Question: I am having an issue with an options and answers feature I have. If I select an options which contains an output of some many buttons e.g If I choose option 20, it will display 20 buttons, the problem I am getting i my content drops down a little bit as it creates a space when the table cell increases. My question is simply how can I keep the content aligned near enough the top and not move down if the table cell increases a bit?
Screenshot of what it looks like:

Below is what I attempted but did not work:
'''
.option{
width:100%;
text-align:center;
padding-top:1em;
padding-bottom:1em;
padding-left:0;
padding-right:0;
}
.noofanswer{
width:100%;
text-align:center;
padding-top:1em;
padding-bottom:1em;
padding-left:0;
padding-right:0;
}
.answer{
width:100%;
text-align:center;
padding-top:1em;
padding-bottom:1em;
padding-left:0;
padding-right:0;
}
'''
Below is the tables:
'''
var $options = $("<table class='option'><tbody><tr><td>1. Option Type:</td></tr></tbody></table>");
var $noofanswers = $("<table class='noofanswers'><tbody><tr><td>2. Number of Answers:</td></tr></tbody></table>");
var $answer = $("<table class='answer'><tbody><tr><td>3. Answer:</td></tr></tbody></table>");
'''
UPDATE:
'''
var $options = $("<table class='option'><tbody><tr><td class='opt'>1. Option Type:</td></tr></tbody></table>");
var $noofanswers = $("<table class='noofanswers'><tbody><tr><td class='noofans'>2. Number of Answers:</td></tr></tbody></table>");
var $answer = $("<table class='answer'><tbody><tr><td class='ans'>3. Answer:</td></tr></tbody></table>");
var $this, i=0, $row, $cell;
$('#optionAndAnswer .answers').each(function() {
$this = $(this);
if(i%6 == 0) {
$row = $("<tr/>").appendTo($answer);
$cell = $("<td/>").appendTo($row);
}
var $newBtn = $(("<input class='answerBtnsRow answers' type='button' style='display:%s;' onclick='btnclick(this, " + gQuestionIndex + ");' />").replace('%s', $this.is(':visible') ? 'inline-block' : 'none')).attr('name', "value[" + gQuestionIndex + "][]").attr('value', $this.val()).attr('class', $this.attr('class')).attr('id', $this.attr('id') + 'Row');
$newBtn.appendTo($cell);
i++;
});
'''
CSS:
'''
td.opt{
vertical-align:top;
padding-top:1em;
}
td.noofans{
vertical-align:top;
}
td.ans{
vertical-align:top;
padding-bottom:1em;
}
.option{
width:100%;
text-align:center;
padding-top:1em;
padding-bottom:1em;
padding-left:0;
padding-right:0;
border-collapse: collapse;
margin:0;
}
.noofanswer{
width:100%;
text-align:center;
padding-top:1em;
padding-bottom:1em;
padding-left:0;
padding-right:0;
border-collapse: collapse;
margin:0;
}
.answer{
width:100%;
text-align:center;
padding-top:1em;
padding-bottom:1em;
padding-left:0;
padding-right:0;
border-collapse: collapse;
margin:0;
}
'''
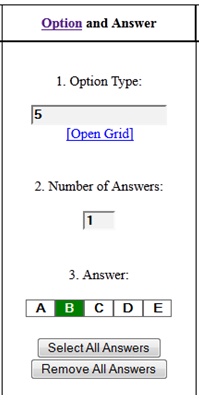
Answer: Try this CSS for '<td>' elements:
'''
td {
vertical-align: top;
}
'''
And here is more specifics. The whole CSS should look like this:
'''
* {
margin: 0; padding: 0;
}
table {
border-collapse: collapse;
}
td {
vertical-align: top;
}
.option{
width:100%;
text-align:center;
padding-top:1em;
padding-bottom:1em;
padding-left:0;
padding-right:0;
}
.noofanswer{
width:100%;
text-align:center;
padding-top:1em;
padding-bottom:1em;
padding-left:0;
padding-right:0;
}
.answer{
width:100%;
text-align:center;
padding-top:1em;
padding-bottom:1em;
padding-left:0;
padding-right:0;
}
'''
And here is the PHP code with edits to add 'cellpadding' and 'cellspacing' to the '<table>' tags:
'''
var $options = $("<table class='option' cellpadding='0' cellspacing='0'><tbody><tr><td>1. Option Type:</td></tr></tbody></table>");
var $noofanswers = $("<table class='noofanswers' cellpadding='0' cellspacing='0'><tbody><tr><td>2. Number of Answers:</td></tr></tbody></table>");
var $answer = $("<table class='answer' cellpadding='0' cellspacing='0'><tbody><tr><td>3. Answer:</td></tr></tbody></table>");
'''